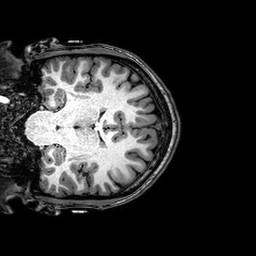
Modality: T1w
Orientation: coronal
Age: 22
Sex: male